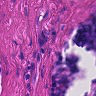
Metastatic tissue present: no